Question: I have a plist with an 'NSDictonary' in an 'NSDictonary' and I wonder if there is an easy way to get data from the sub 'NSDictonary'.
Here is a picture of how my plist looks like:

I want to get the data from the 'NSDictonary's' 'Pistol', 'Magnum' and 'ShotGun'.
I thought there would be a method in NSDictonary like this 'dictonaryForKey' but there isnt one and I cant seem to find something similar.
'''
NSString *plistURL = [[NSBundle mainBundle] pathForResource:@"Guns" ofType:@"plist"];
NSDictionary *guns = [[NSDictionary alloc] initWithContentsOfFile:plistURL];
NSArray *array = [dict allValues];
NSDictionary *pistol = [[NSDictionary alloc] initWithDictionary:array[0]];
NSNumber *number = [newDict valueForKey:@"Damage"];
'''
Or is there a way to set values in a 'struct'?
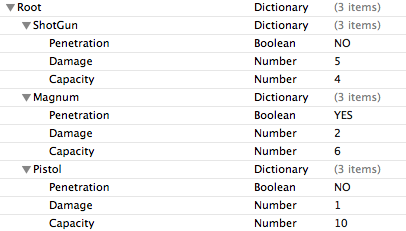
Answer: I think you're over complicating things for yourself. Try the following code, it creates your initial dictionary, then directly accesses the sub dictionary by its key value.
'''
NSString *plistURL = [[NSBundle mainBundle] pathForResource:@"Guns" ofType:@"plist"];
NSDictionary *guns = [[NSDictionary alloc] initWithContentsOfFile:plistURL];
NSDictionary *pistol = guns[@"Pistol"];
NSNumber *number = pistol[@"Damage"];
'''
Note: The last two lines utilize modern Objective C syntax.